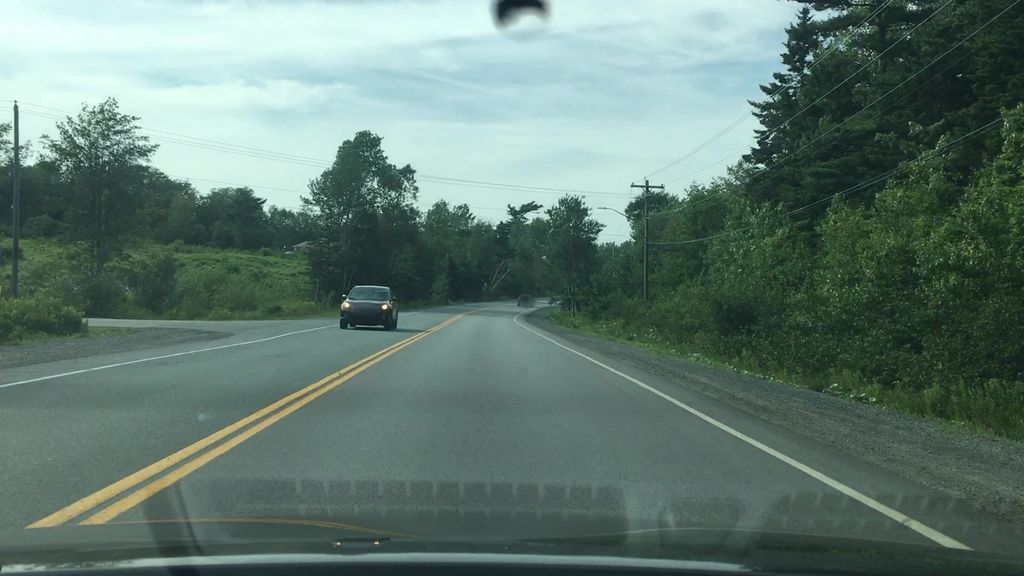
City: halifax